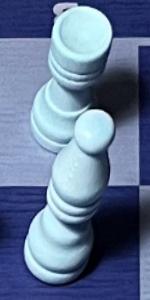
Label: Bishop_White